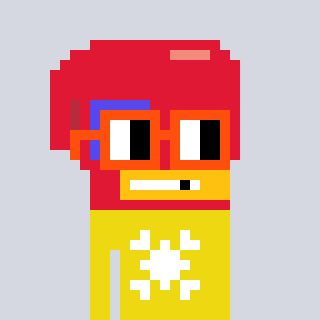
a pixel art character with square orange glasses, a boxing glove-shaped head and a yellow-colored body on a cool background